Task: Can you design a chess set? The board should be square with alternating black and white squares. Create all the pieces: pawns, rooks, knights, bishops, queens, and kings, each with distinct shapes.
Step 4944:
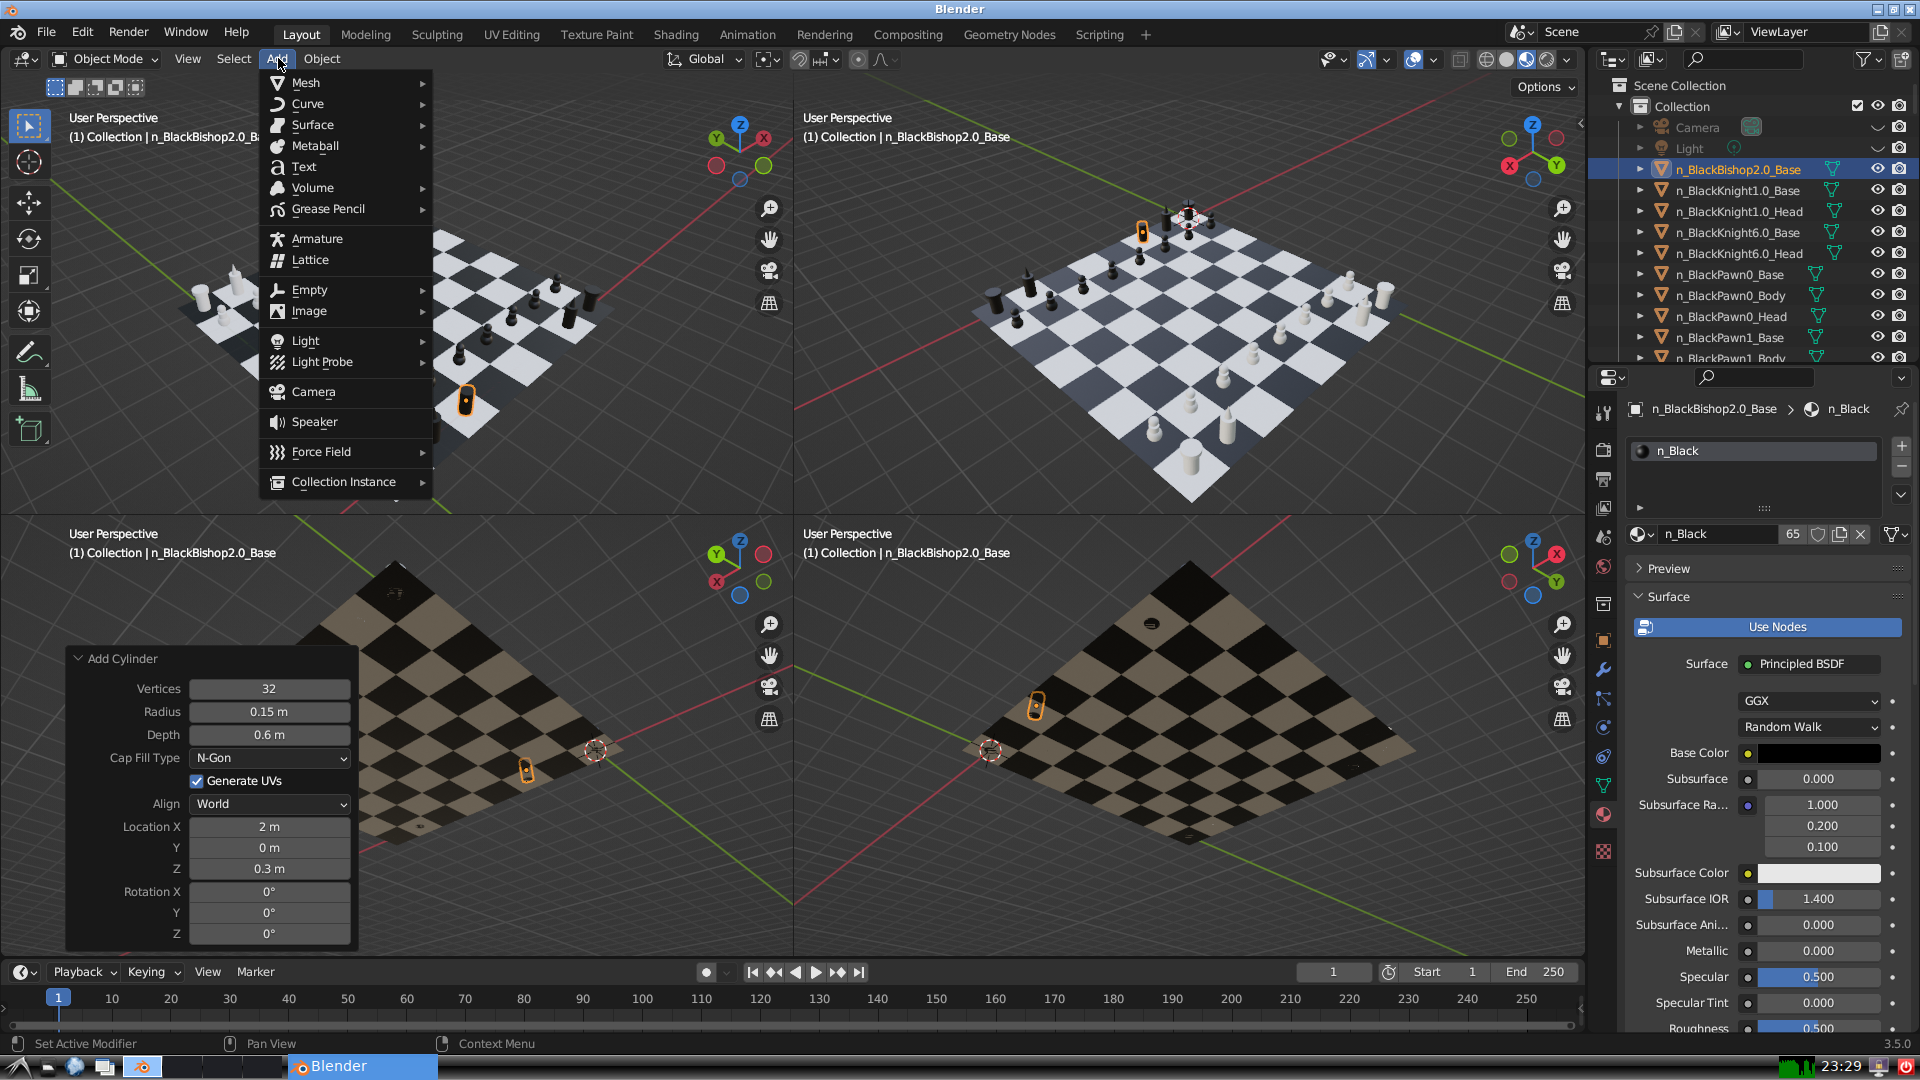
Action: {"mouse_move": [304, 82]}